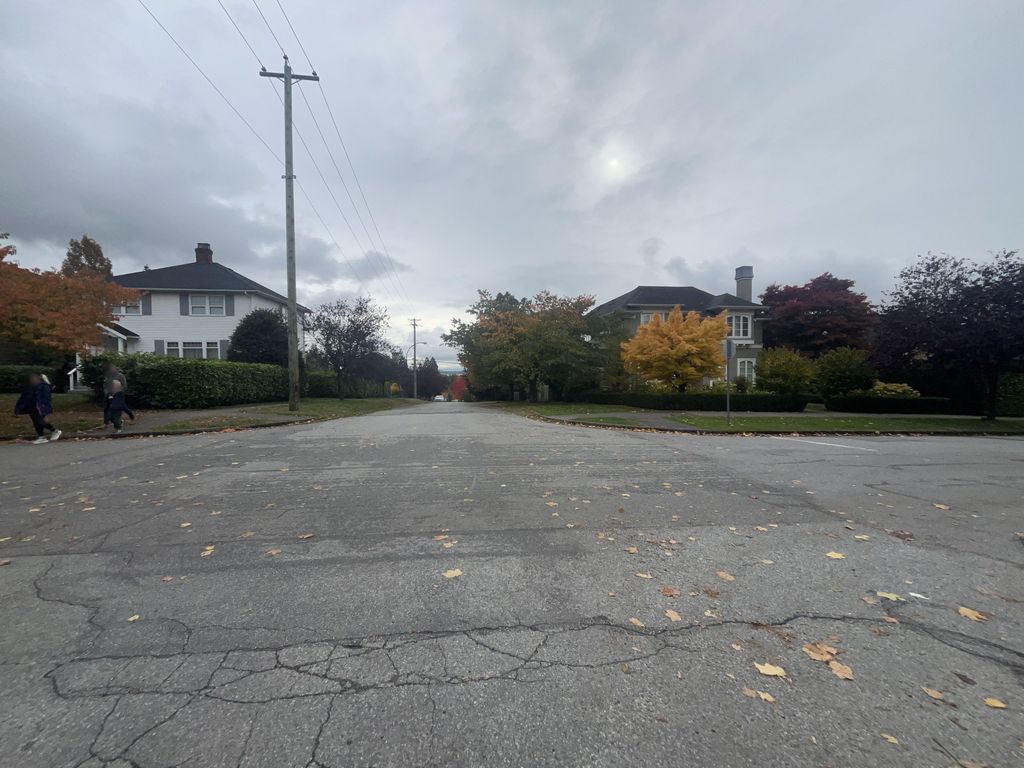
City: vancouver